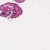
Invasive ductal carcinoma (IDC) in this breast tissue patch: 0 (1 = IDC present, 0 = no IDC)